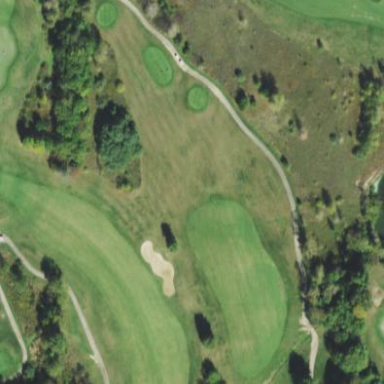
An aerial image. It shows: Golf rough area.